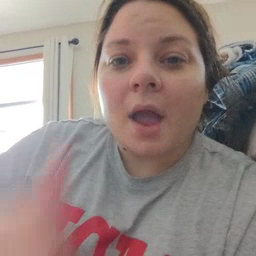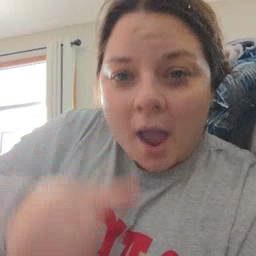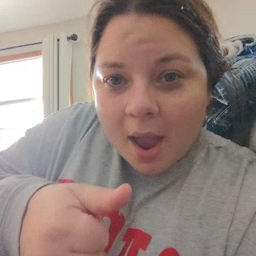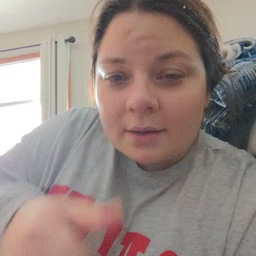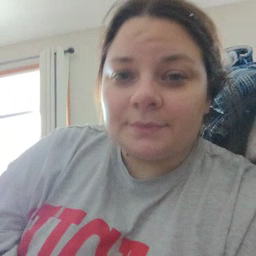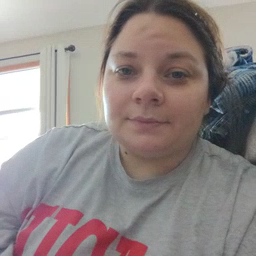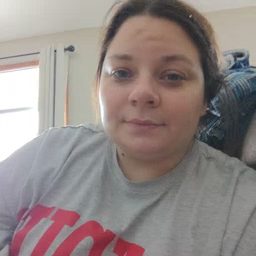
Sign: hide